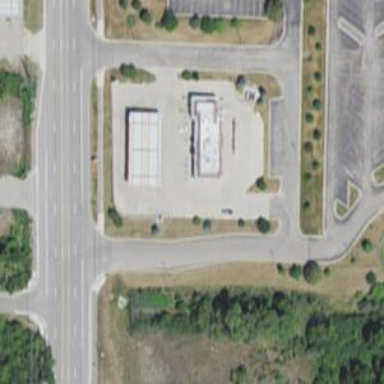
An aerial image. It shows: Convenience shop.